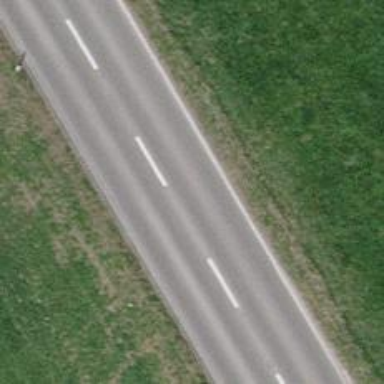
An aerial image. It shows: Tertiary road with asphalt surface.